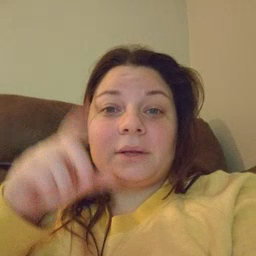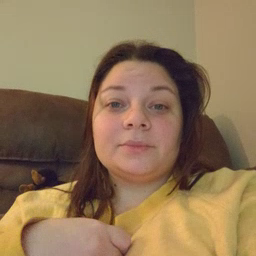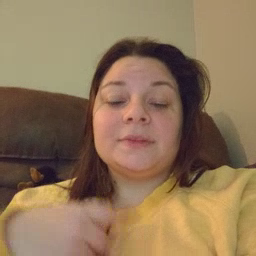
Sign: up